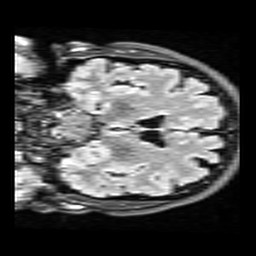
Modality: FLAIR
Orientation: coronal
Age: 55
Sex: female
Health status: healthy
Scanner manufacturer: siemens
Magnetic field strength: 3 T
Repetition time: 9 s
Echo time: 0.088 s